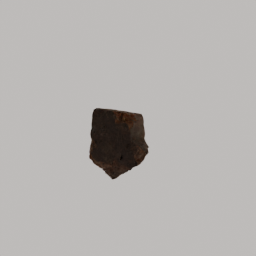
Label: architecture